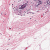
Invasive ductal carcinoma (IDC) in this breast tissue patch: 0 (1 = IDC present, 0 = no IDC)